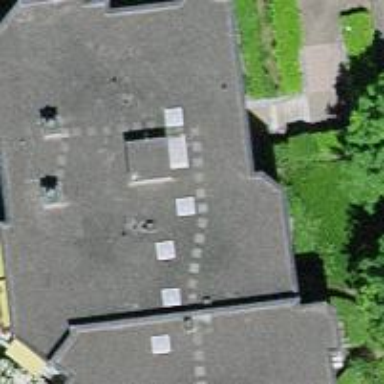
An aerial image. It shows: Residential building.